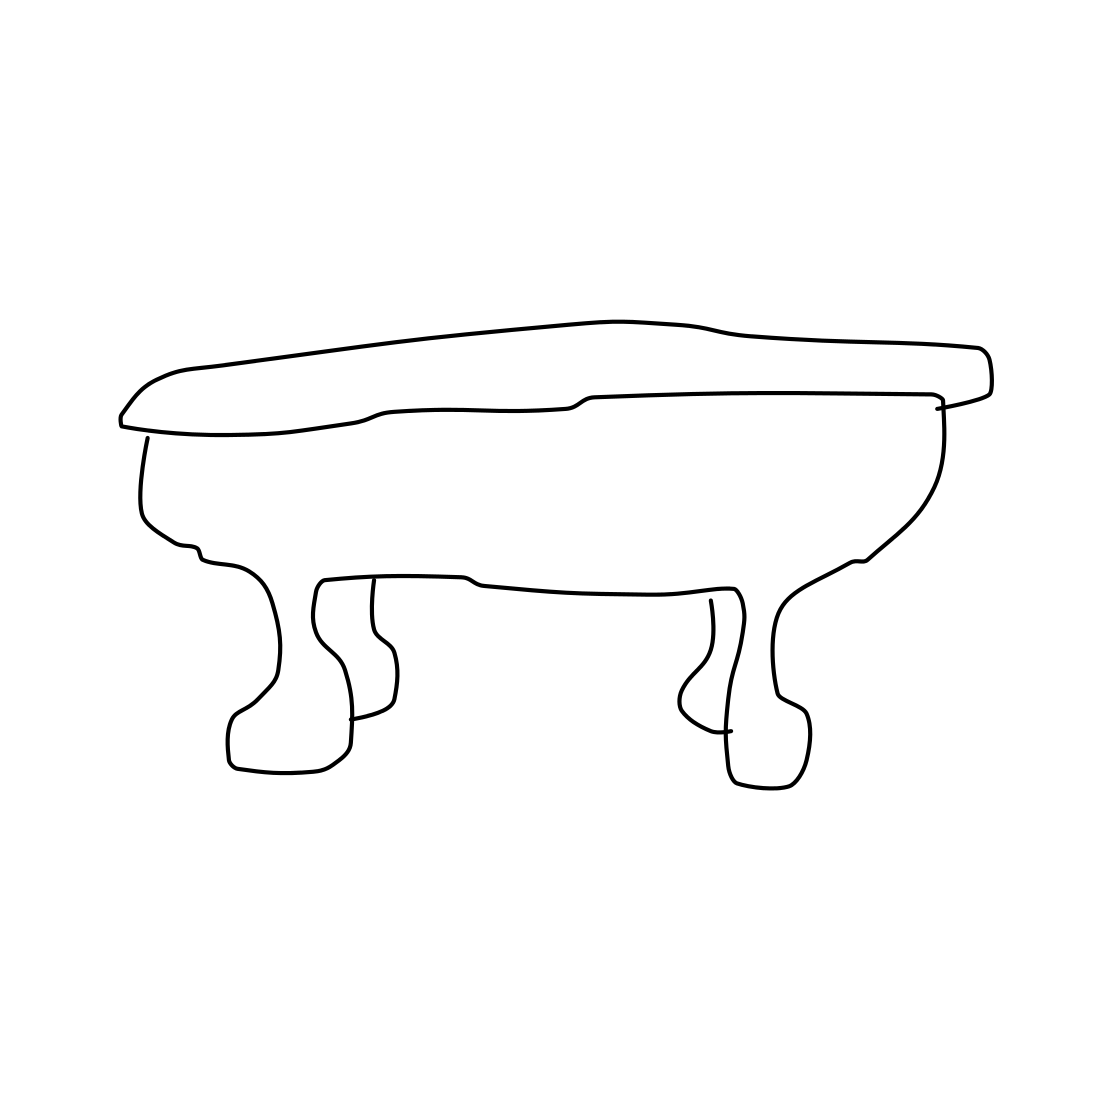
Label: bathtub